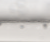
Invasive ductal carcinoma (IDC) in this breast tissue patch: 0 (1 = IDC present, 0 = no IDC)